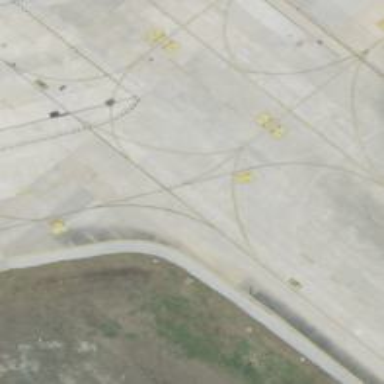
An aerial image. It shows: View of taxiway at the airport.